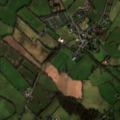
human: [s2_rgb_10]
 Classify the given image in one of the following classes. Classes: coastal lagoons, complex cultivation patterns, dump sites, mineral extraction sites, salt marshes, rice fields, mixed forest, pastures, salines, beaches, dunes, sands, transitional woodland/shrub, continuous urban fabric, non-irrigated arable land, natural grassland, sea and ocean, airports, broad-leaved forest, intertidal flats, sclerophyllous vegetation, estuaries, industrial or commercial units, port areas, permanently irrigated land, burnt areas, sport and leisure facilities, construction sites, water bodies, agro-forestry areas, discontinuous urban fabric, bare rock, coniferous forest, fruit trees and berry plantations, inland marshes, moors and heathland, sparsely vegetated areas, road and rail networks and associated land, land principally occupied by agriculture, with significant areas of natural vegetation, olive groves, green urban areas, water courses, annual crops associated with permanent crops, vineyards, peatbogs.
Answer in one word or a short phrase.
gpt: pastures